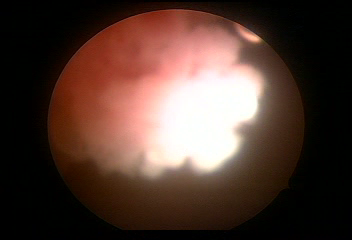
Modality: WLC
Class: Malignant
Subclass: LowGradePapillary
Lesion: L1
Stage: Ta
Morphology: Papillary
Bladder cancer association: Yes
Annotated structures: Tumor